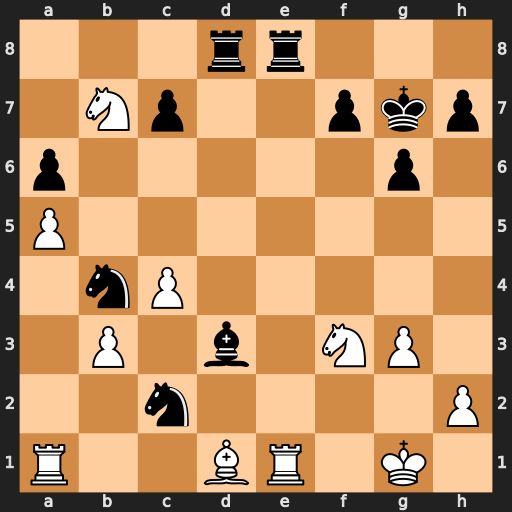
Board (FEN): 3rr3/1Np2pkp/p5p1/P7/1nP5/1P1b1NP1/2n4P/R2BR1K1
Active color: w
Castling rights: -
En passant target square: -
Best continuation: Bxc2 Nxc2 Nxd8